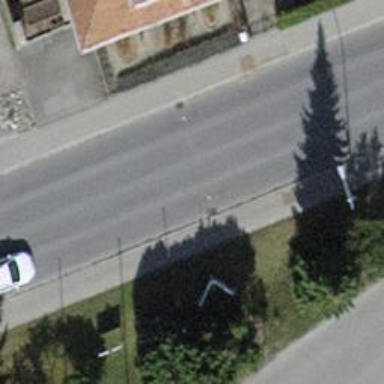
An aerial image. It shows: Bus stop with platform for public transport.